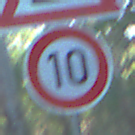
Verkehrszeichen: Geschwindigkeit10
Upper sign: UnebeneFahrbahn
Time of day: MorningAfternoon
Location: Outdoor (Nature)
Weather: Clear
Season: NotSpecified
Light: Natural